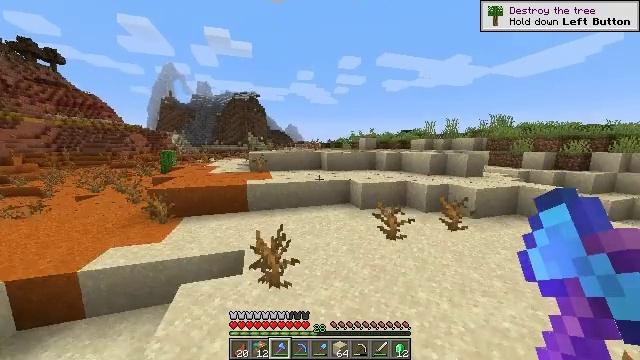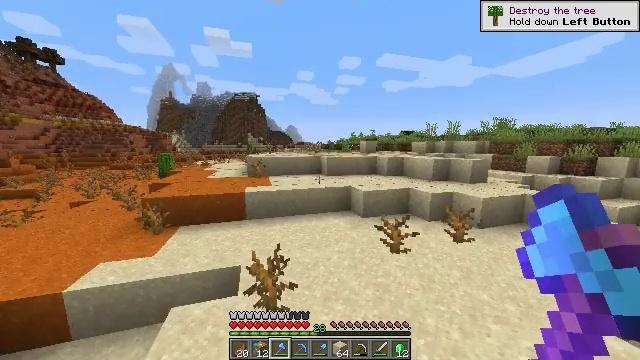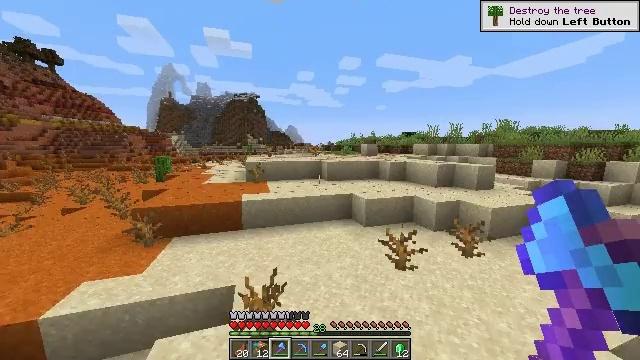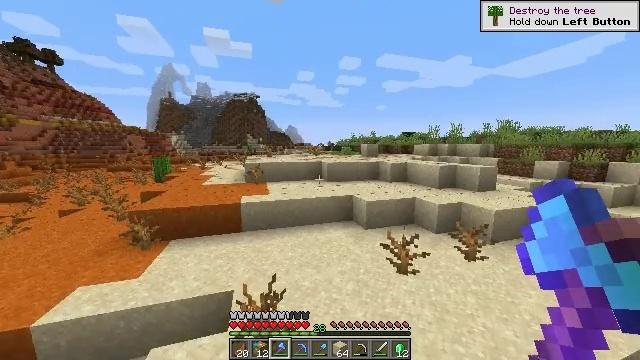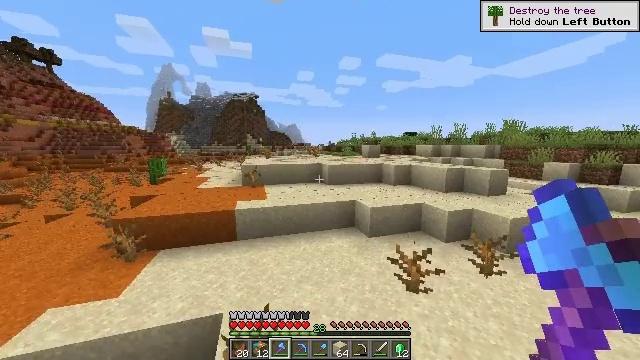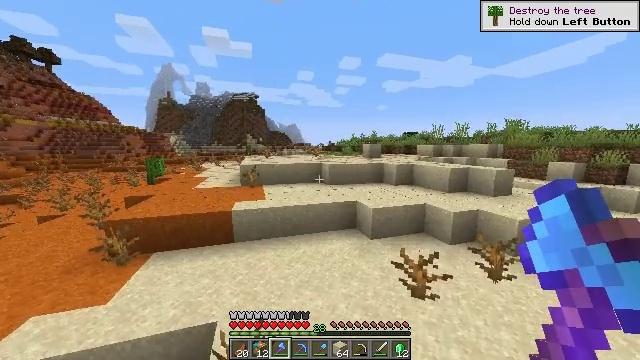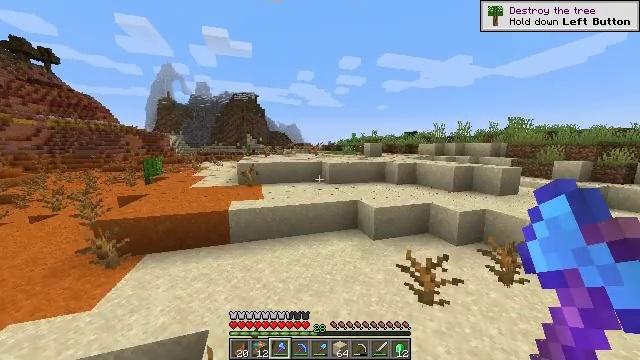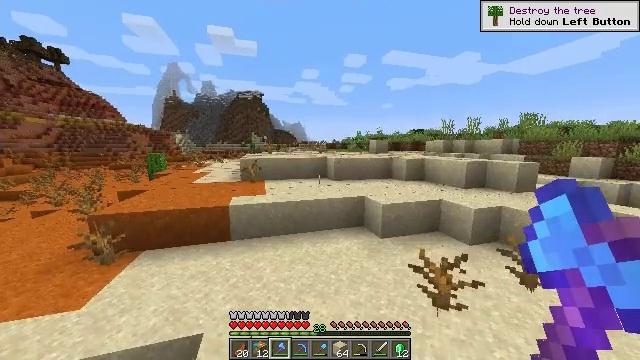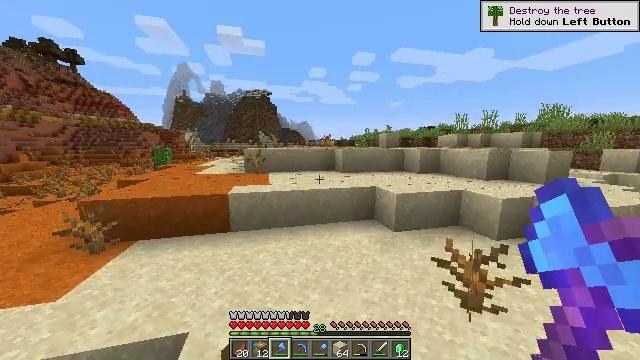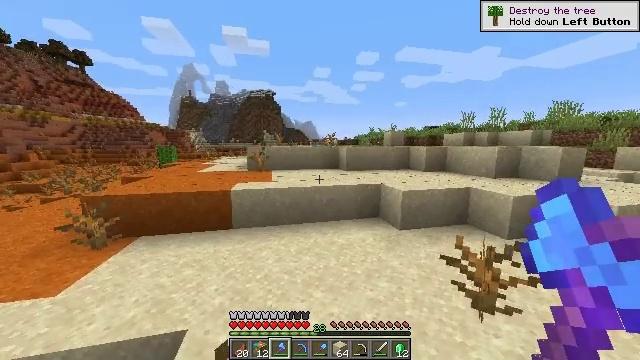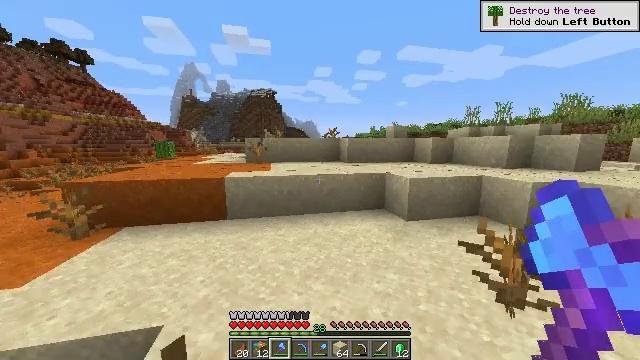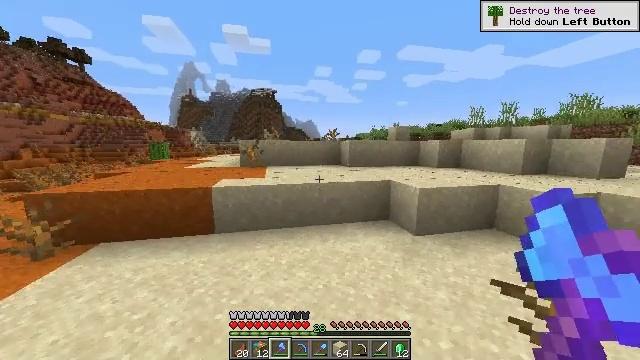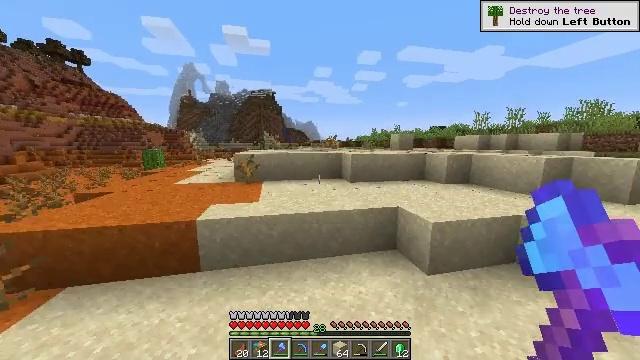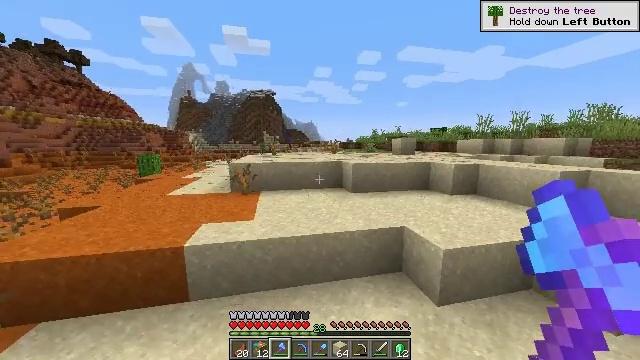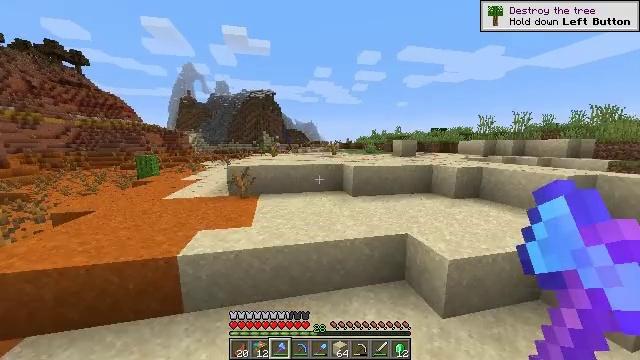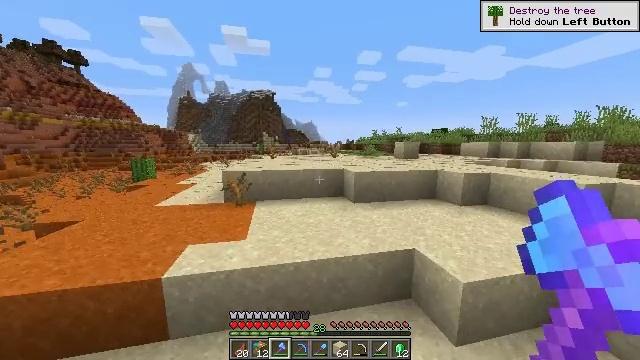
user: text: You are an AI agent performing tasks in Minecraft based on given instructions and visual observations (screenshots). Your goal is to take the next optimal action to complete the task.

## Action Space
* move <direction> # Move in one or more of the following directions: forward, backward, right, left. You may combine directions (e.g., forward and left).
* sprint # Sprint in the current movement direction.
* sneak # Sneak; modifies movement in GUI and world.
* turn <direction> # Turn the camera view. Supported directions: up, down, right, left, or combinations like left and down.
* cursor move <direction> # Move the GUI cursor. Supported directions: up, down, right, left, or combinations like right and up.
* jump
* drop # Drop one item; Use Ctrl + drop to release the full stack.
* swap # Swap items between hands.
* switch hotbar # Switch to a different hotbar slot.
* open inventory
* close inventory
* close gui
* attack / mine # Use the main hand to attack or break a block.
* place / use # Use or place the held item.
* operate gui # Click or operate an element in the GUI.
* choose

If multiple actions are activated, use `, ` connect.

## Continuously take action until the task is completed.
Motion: motion action
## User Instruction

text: Gather cactus by attacking it.
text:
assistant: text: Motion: move forward, jump
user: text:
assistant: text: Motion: move forward, jump
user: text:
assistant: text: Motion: move forward, jump
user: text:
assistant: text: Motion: move forward, jump
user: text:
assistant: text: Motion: move forward, jump
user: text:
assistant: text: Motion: move forward, jump
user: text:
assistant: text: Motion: move forward, turn left, jump
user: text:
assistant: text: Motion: move forward, turn left, jump
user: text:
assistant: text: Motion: move forward, turn left, jump
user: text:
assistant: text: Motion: move forward, sprint, jump
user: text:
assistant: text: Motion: move forward, sprint, jump
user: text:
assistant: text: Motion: move forward, sprint, jump
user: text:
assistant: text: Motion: move forward, sprint, jump
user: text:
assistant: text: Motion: move forward, jump
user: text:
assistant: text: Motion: move forward, jump
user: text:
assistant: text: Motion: move forward, jump
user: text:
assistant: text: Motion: move forward, jump
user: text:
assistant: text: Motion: move forward, jump
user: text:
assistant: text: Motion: move forward, sprint, jump
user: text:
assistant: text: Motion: move forward, sprint, jump
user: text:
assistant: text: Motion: move forward, sprint, jump
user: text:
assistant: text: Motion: move forward, sprint, turn left, jump
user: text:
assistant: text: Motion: move forward, turn left, jump
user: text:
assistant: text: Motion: move forward, turn left, jump
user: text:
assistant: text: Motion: move forward, turn left, jump
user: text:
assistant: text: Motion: move forward, turn left, jump
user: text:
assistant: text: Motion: move forward, sprint, jump
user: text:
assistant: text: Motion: move forward, sprint, jump
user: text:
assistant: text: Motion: move forward, sprint, jump
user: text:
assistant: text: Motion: move forward, sprint, turn left, jump